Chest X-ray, AP view. Patient: 33 years old, sex M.
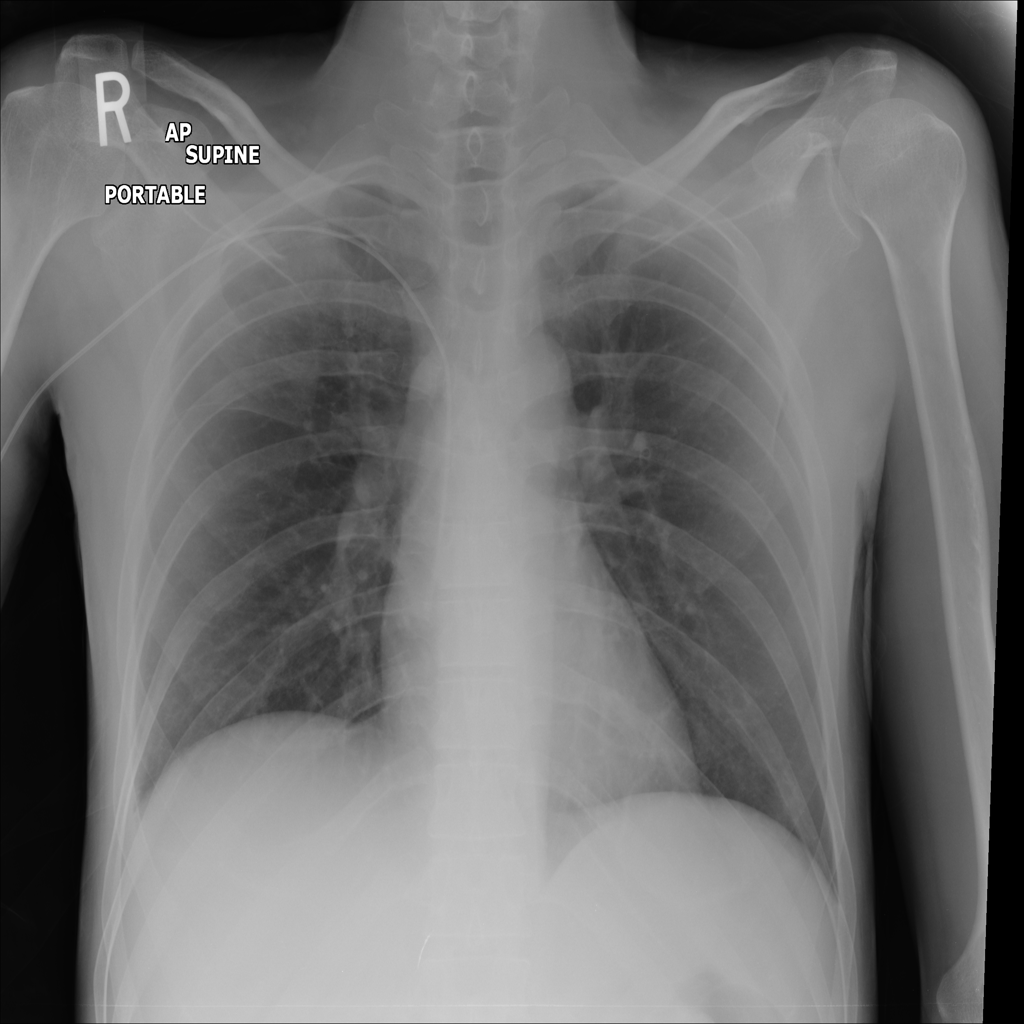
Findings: No Finding